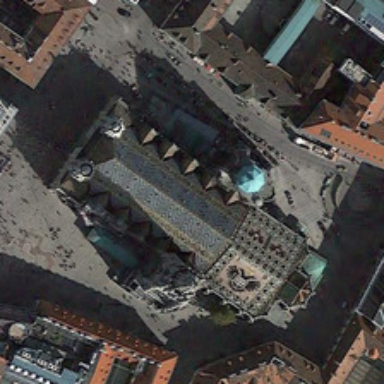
Many buildings are around a rectangular church .